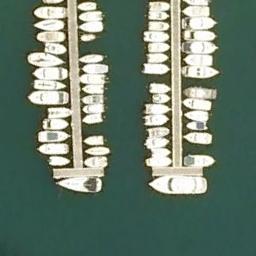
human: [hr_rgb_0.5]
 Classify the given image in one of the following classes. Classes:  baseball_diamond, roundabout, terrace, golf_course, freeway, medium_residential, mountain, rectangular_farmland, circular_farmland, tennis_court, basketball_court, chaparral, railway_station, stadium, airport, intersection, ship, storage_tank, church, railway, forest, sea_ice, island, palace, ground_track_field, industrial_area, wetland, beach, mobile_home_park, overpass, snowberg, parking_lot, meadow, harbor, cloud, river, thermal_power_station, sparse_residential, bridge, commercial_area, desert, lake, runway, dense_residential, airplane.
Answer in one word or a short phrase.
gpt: harbor